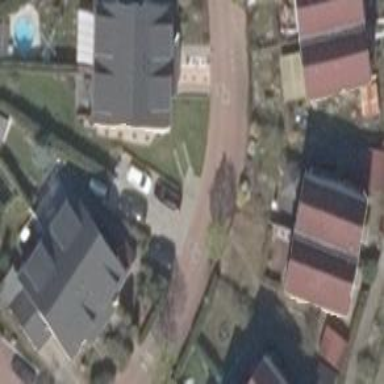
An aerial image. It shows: Traffic calming feature called choker.